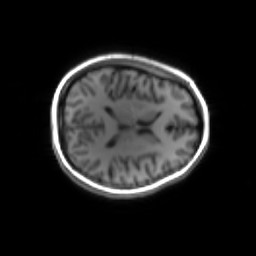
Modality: inplaneT1
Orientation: axial
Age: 28
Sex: female
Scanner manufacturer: siemens
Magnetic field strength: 3 T
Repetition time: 1.2 s
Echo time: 0.00251 s